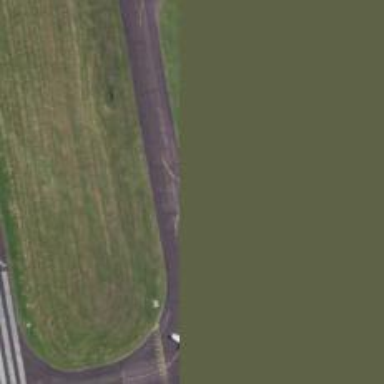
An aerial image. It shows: Image of taxiway at airport.